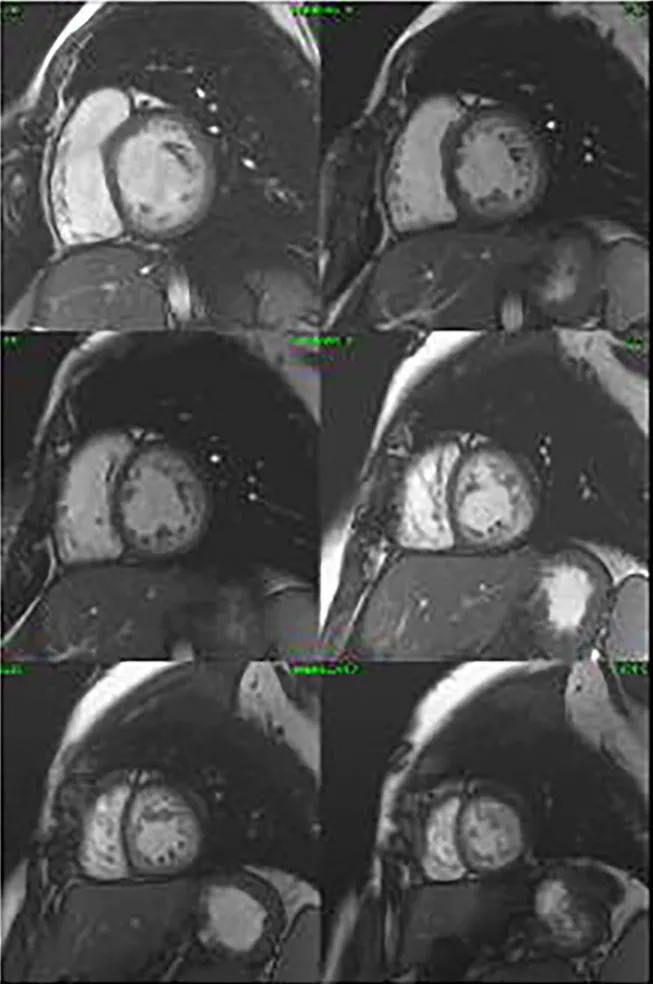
Cine cardiac magnetic resonance images in the short axis revealing non-compaction cardiomyopathy.
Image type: radiology (mri)